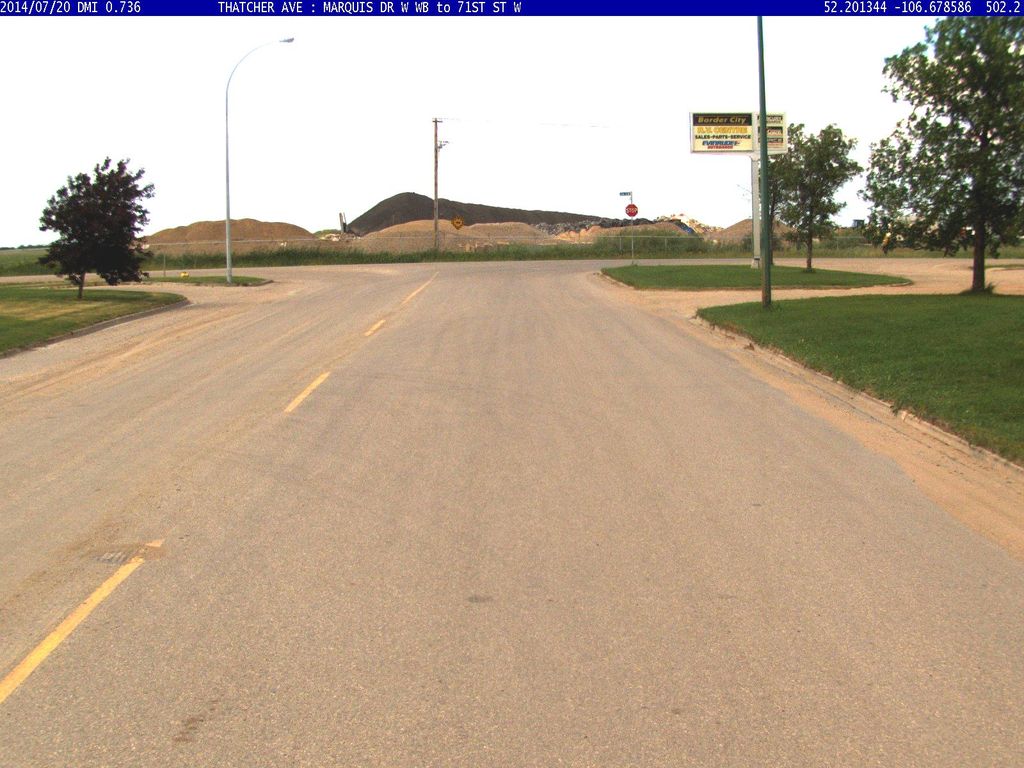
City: saskatoon